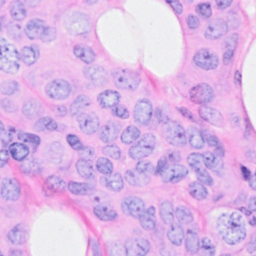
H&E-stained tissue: Breast